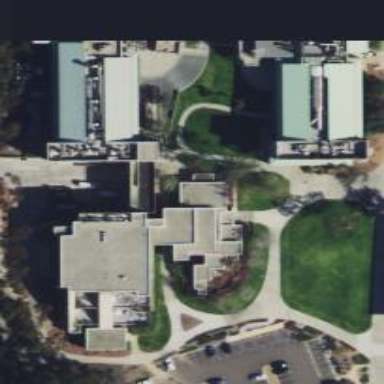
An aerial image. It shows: Educational building.